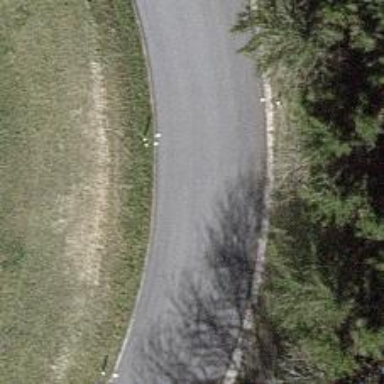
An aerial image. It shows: Tertiary road.